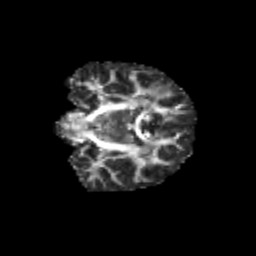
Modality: FA
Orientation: coronal
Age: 12
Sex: female
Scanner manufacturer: siemens
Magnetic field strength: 3 T
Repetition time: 3.8 s
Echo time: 0.07 s